Question: While I was a program in 'Java', I noticed that the same file was opened in two different tabs, one with the letter 'J' near the icon inside the tab. (I know it is the same file since it came from the same path)
What is the difference between the two tabs? The contents are .
(I'm new to , sorry if my question is stupid :))
I tried to search in the web but I didn't find an answer. Here is an image that shows the tabs:

Morover, when I edit one tab, a star appears next to the other tab indicating that it needs to be saved too. And when I save the changes, the two tabs changes.
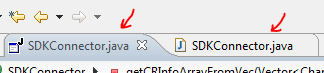
Answer: If you right click on a '.java' source file in project explorer and say 'Open With > WindowBuilder Editor', you will get what you see on the left tab.
If you open it with Java editor instead, you will get what you see on the right tab.
I should have known this sooner since I am working with WindowBuilder right now. The only difference between the editors is that the WindowBuilder version has tabs at the bottom allowing you to switch to "design" view.
I'm not sure why both tabs get opened. I'm guessing you were in the WBPro tab, and when , it opens a standard editor tab by default.
It makes sense that the "modified" symbol '*' will appear on both tabs when changes are made in one tab, since it is after all the same source file, just visible in two editors simultaneously.